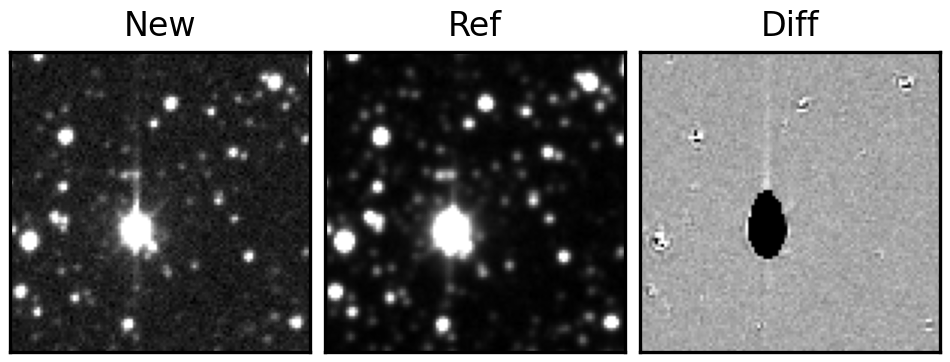
Label: bogus